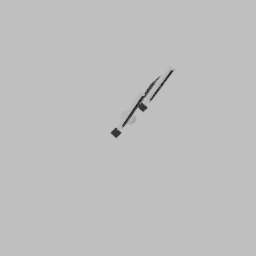
Label: electronics